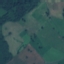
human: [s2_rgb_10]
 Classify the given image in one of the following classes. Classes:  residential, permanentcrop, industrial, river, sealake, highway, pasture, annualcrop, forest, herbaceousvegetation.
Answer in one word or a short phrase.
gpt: Pasture